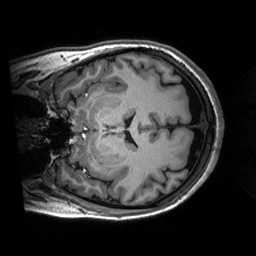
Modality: T1w
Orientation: coronal
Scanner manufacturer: siemens
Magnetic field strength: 3 T
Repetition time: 2.53 s
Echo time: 0.00288 s